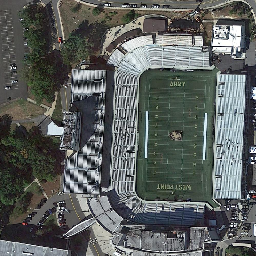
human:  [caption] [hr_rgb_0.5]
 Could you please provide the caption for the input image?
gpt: In the middle of the stadium with white spectators is a green playground.

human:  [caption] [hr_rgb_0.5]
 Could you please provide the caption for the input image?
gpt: Next to the stadium with white spectators is a parking lot.

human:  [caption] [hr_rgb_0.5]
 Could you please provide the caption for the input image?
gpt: In the middle of the playground with white spectators, there is a green amusement park.

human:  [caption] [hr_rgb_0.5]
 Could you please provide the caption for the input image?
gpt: There is a parking lot next to the stadium with white spectators.

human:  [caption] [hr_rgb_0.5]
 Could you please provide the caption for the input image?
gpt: There is a parking lot next to the parking lot next to the white audience.